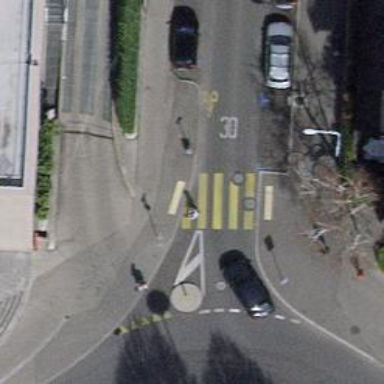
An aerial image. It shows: Marked road crossing.